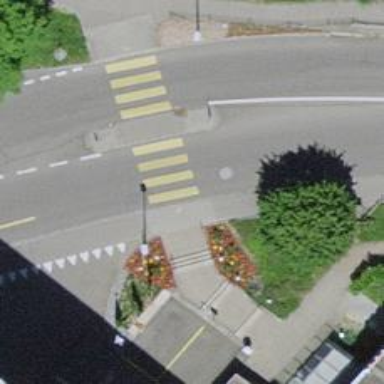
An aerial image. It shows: Uncontrolled crossing on the road.